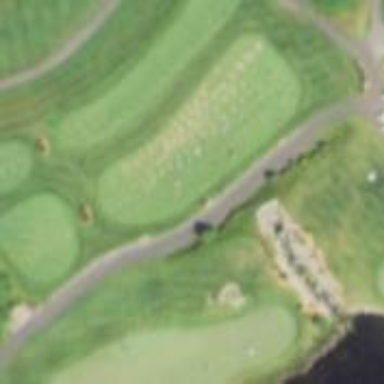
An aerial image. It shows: Grass area designated as golf tee.